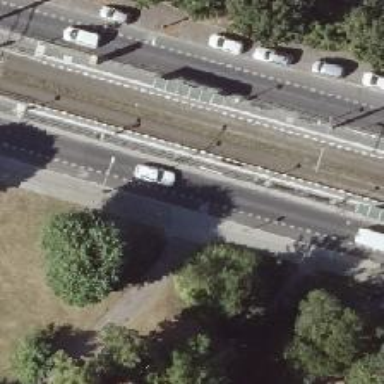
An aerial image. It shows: Tram stop position for public transport.